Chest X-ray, PA view. Patient: 46 years old, sex F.
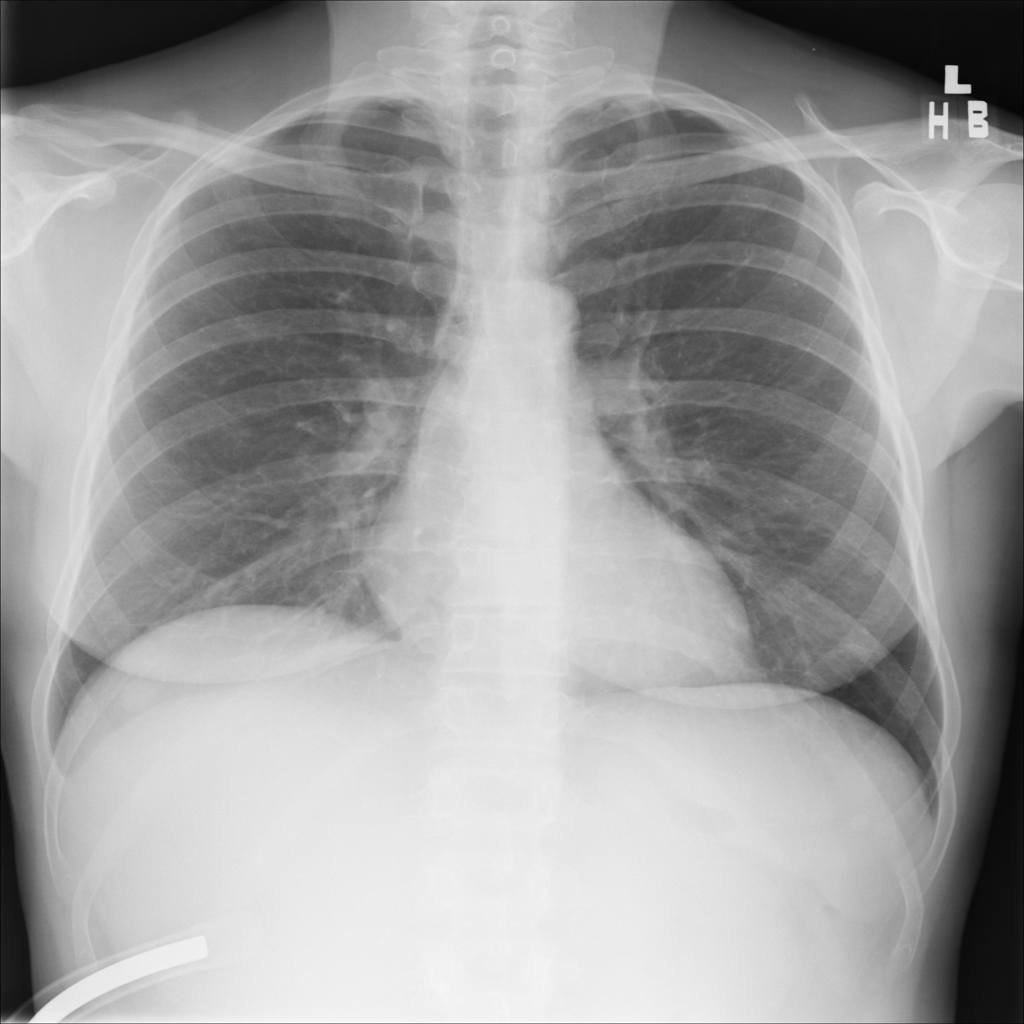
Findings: Nodule